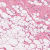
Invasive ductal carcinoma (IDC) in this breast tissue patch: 0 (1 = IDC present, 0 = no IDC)